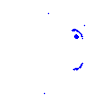
Particle: pion